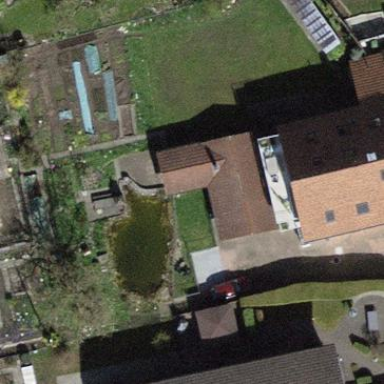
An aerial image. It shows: Garage.